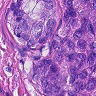
Metastatic tissue present: yes